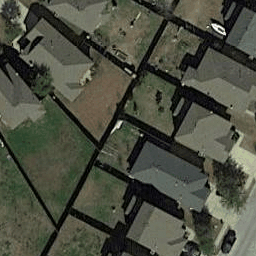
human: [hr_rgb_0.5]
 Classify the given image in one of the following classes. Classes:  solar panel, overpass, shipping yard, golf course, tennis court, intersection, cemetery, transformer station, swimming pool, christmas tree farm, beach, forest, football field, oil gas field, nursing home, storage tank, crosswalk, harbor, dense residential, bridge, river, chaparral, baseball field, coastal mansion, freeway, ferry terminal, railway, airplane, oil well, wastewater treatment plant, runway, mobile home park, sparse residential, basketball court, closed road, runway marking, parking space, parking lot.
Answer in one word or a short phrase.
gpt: dense residential